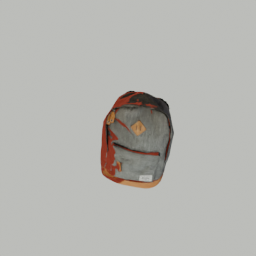
Label: tools